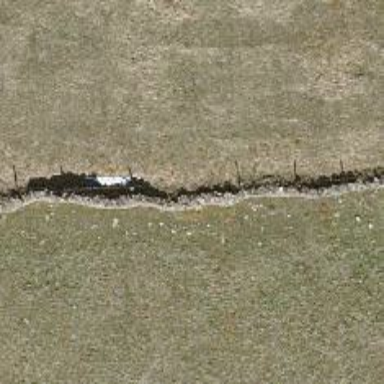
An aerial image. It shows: Wall barrier.